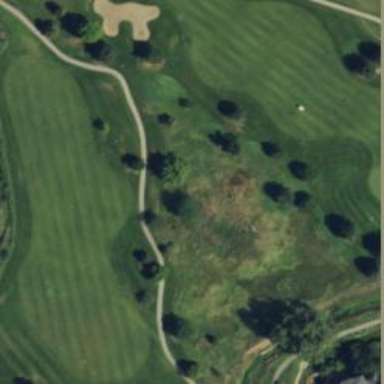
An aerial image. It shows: Path designated for golf carts.